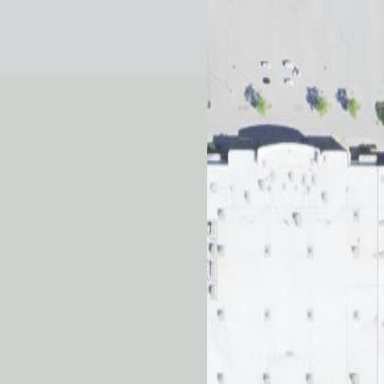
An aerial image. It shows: Retail building.